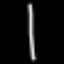
Label: line